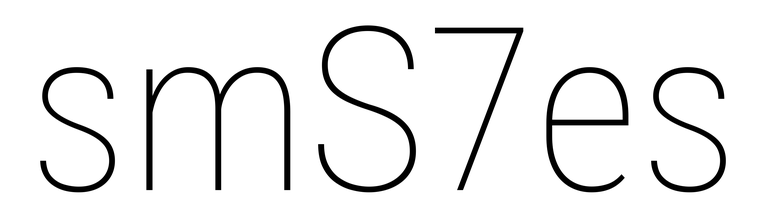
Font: Roboto_Condensed_Thin